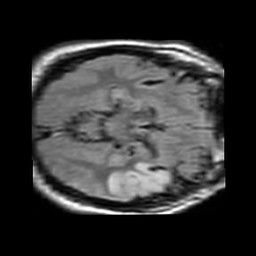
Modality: FLAIR
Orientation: axial
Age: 74
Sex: male
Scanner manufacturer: philips
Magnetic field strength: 1.5 T
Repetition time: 11 s
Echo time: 0.14 s